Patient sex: M
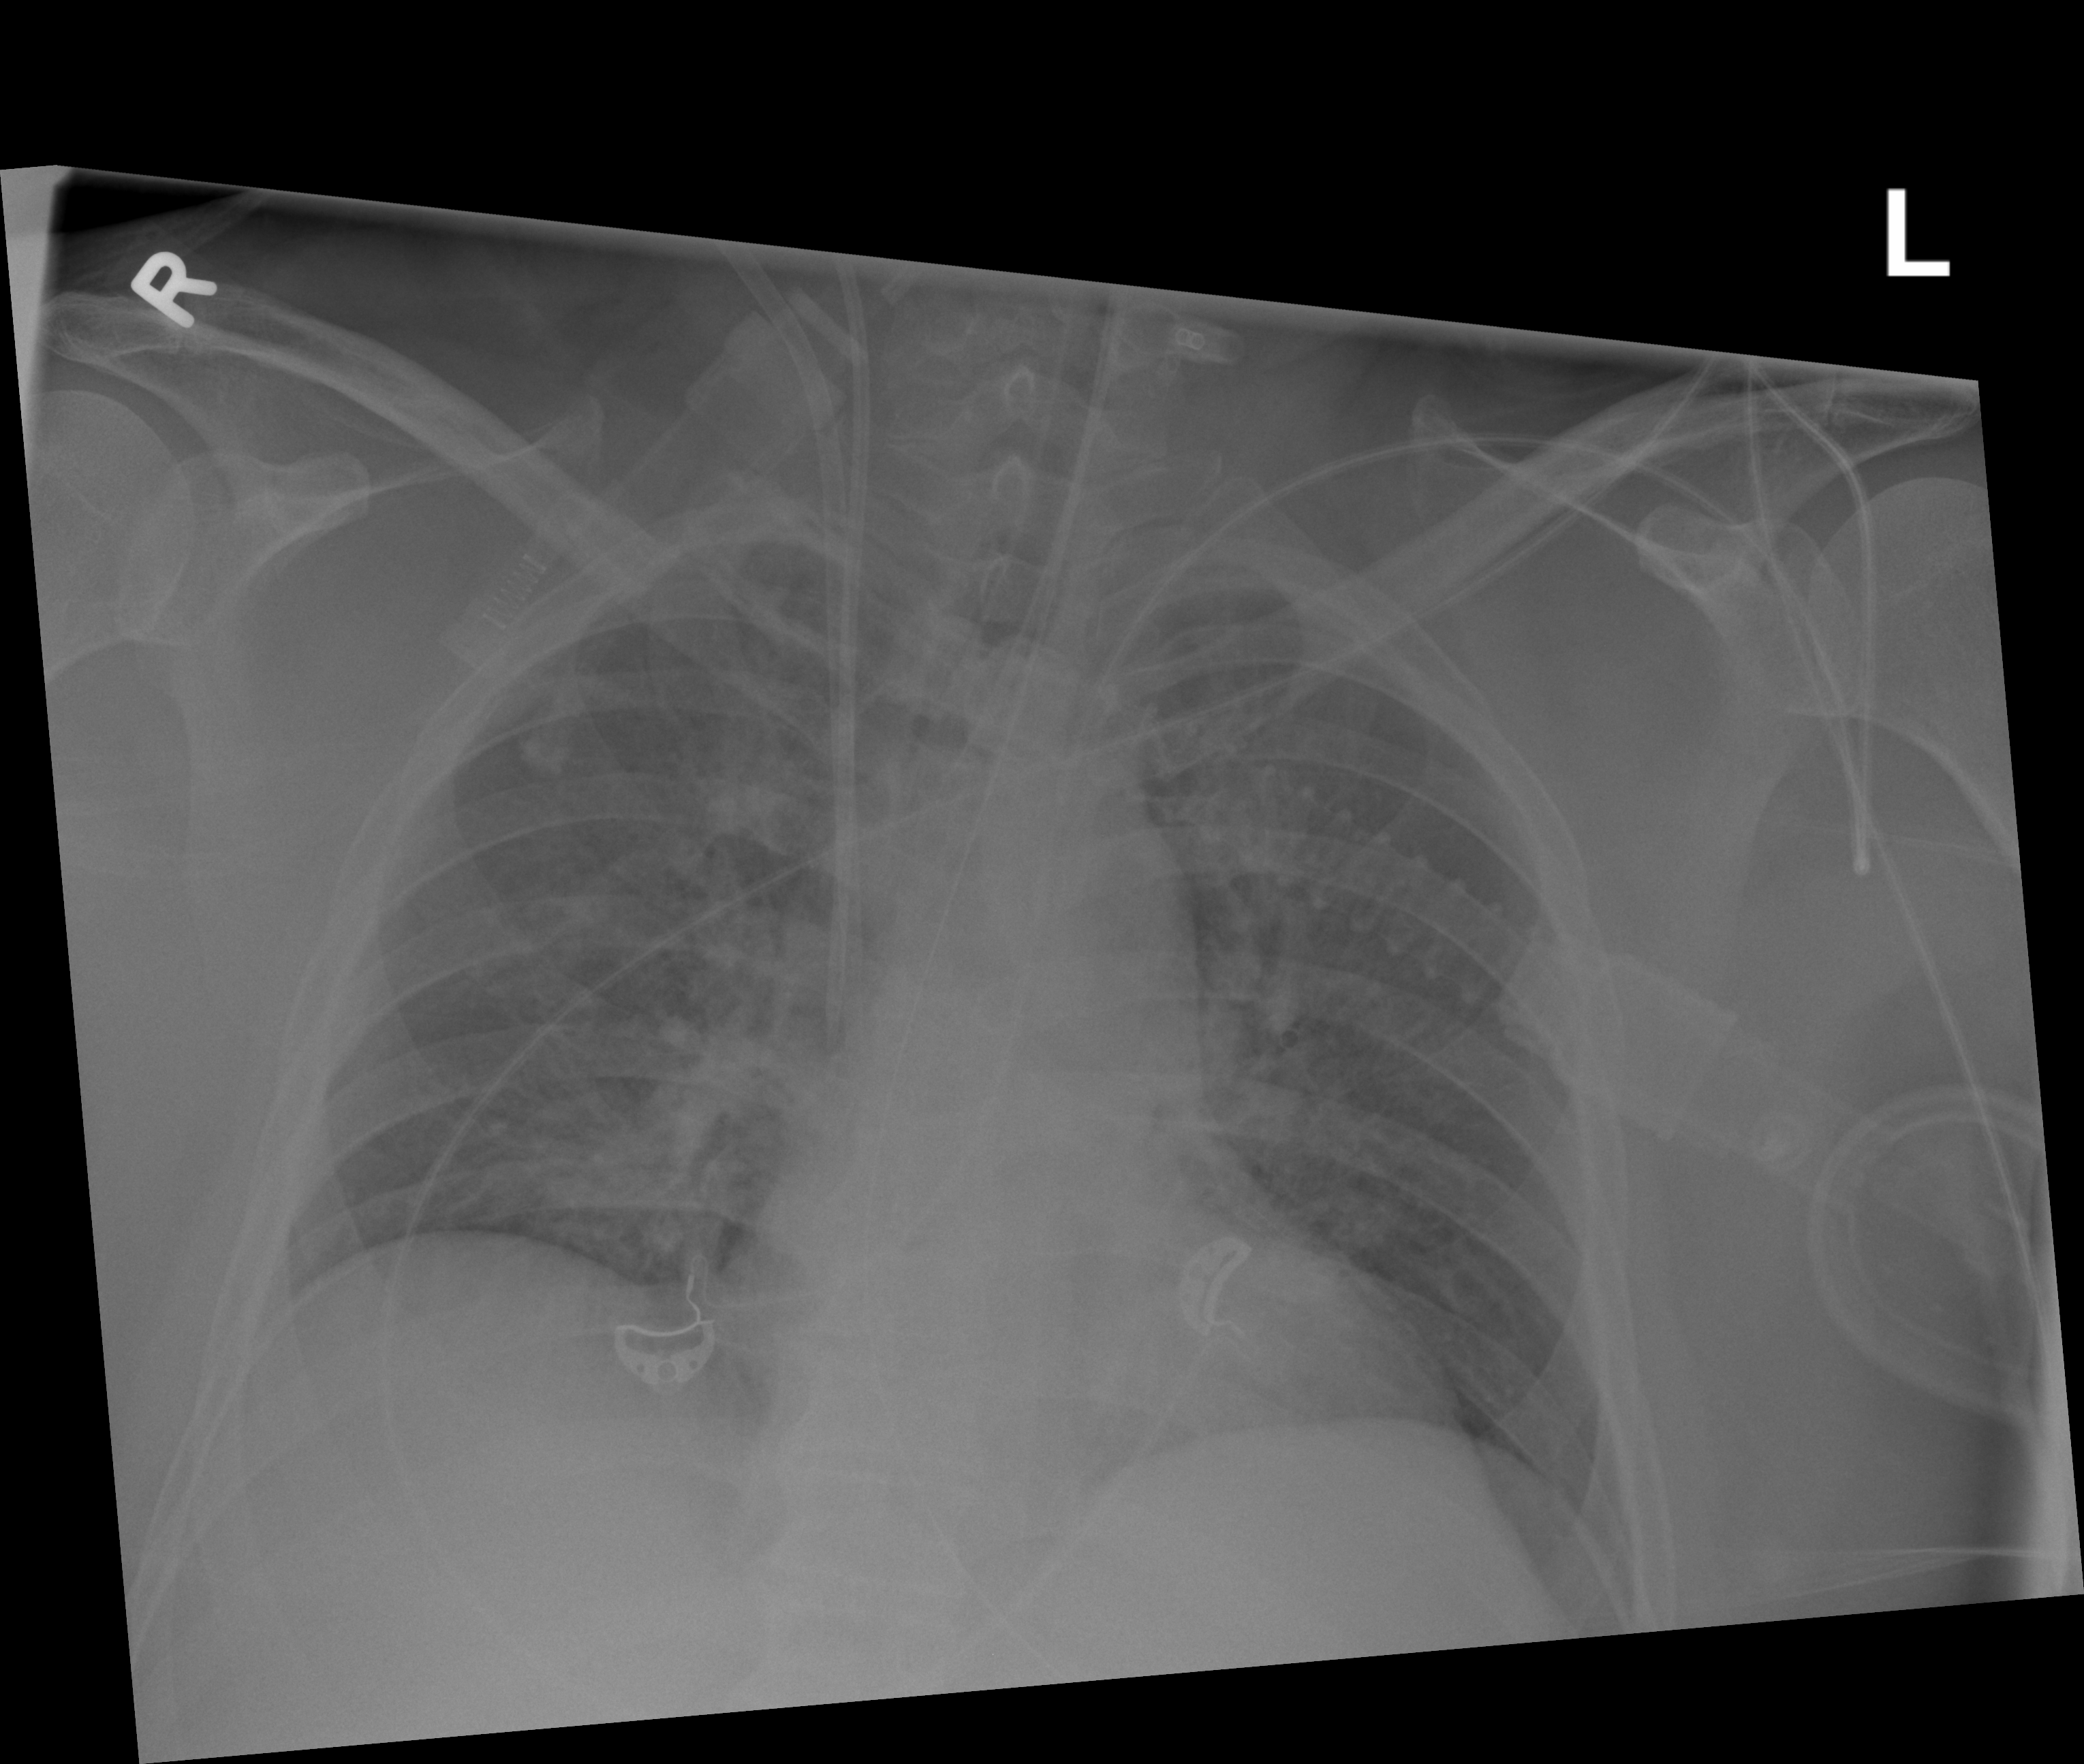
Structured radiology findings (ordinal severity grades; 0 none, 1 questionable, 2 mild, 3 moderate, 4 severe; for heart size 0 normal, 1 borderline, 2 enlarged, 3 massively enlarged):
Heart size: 0
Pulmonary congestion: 0
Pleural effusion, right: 0
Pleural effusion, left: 0
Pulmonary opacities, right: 0
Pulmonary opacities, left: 0
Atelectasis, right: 0
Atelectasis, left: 0